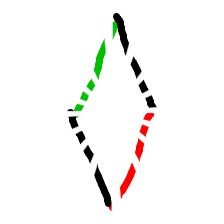
Shape: rhombus